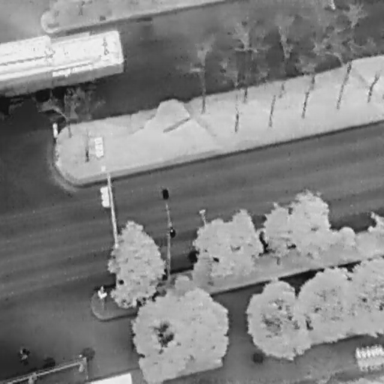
There are eight objects shown in the infrared image, including an OtherVehicle, a Person, and six Bicycles.